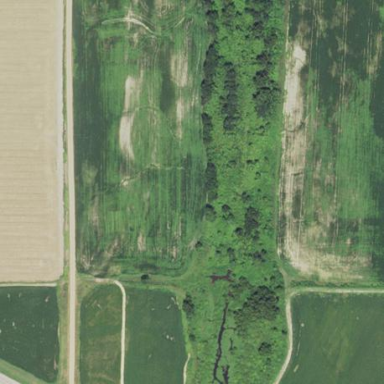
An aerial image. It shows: Fen wetland area.